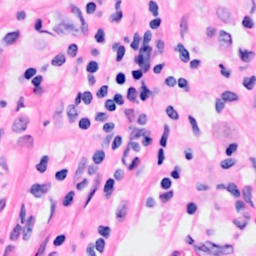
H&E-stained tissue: Breast